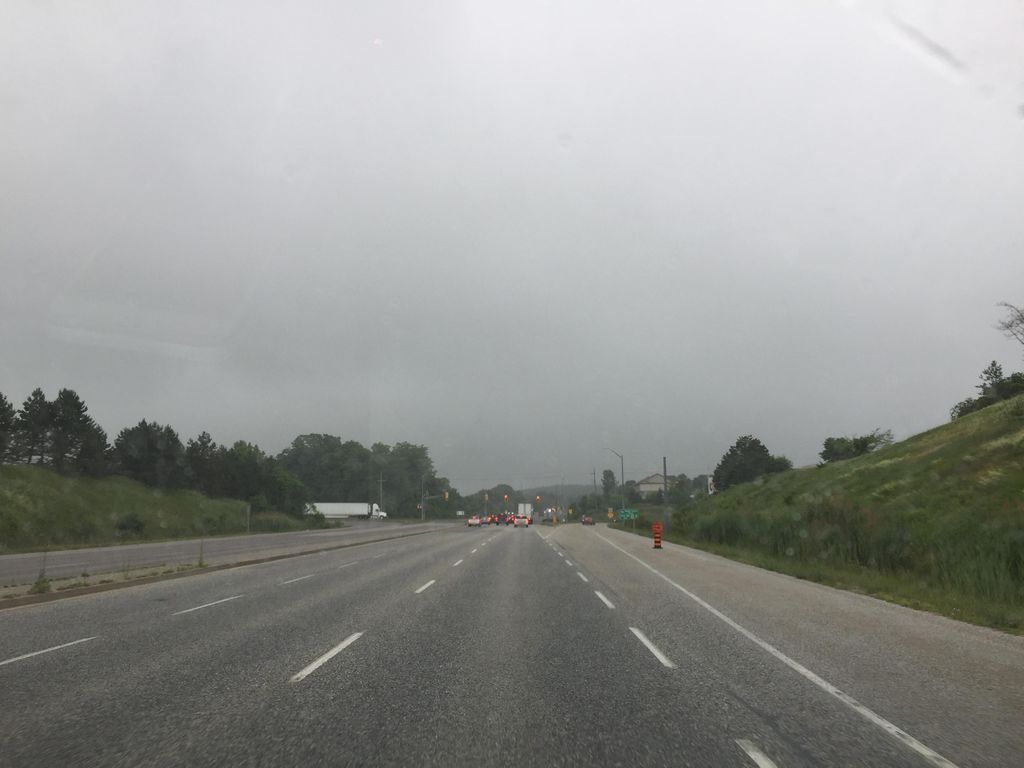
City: kitchener-waterloo